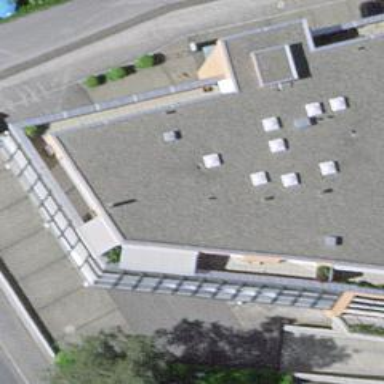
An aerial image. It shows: Library.